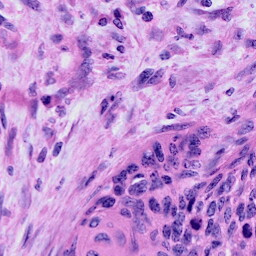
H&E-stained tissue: Cervix